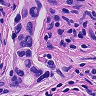
Metastatic tissue present: yes